Question: i am stuck from two days with relative layout..here is my screen snap in linear layout
so its fine. but now i want to add refresh button somewhere on map but i found that it is not possible with linear layout. so i tried in relative layout but cant even get screen as above.
my footer layout is always shown at top.. here is my xml code
'''
<?xml version="1.0" encoding="utf-8"?>
<LinearLayout xmlns:android="http://schemas.android.com/apk/res/android"
android:id="@+id/LinearLayout1"
android:layout_width="fill_parent"
android:layout_height="fill_parent"
android:orientation="vertical" >
<!-- include title bar for all screen -->
<include
android:id="@+id/include1"
layout="@layout/titlebar_layout" />
<com.google.android.maps.MapView
android:id="@+id/map"
android:layout_width="match_parent"
android:layout_height="wrap_content"
android:layout_weight="1.63"
android:apiKey="0VkXbAOFvAq7b6uaGHSmnS2a2VosPxoS6ceHY_g"
android:clickable="true" >
</com.google.android.maps.MapView>
<include
android:id="@+id/include2"
android:layout_marginBottom="38dp"
layout="@layout/bottom_layout"/>
</LinearLayout>
'''
any help will be greatly appreciated. thanks in advance
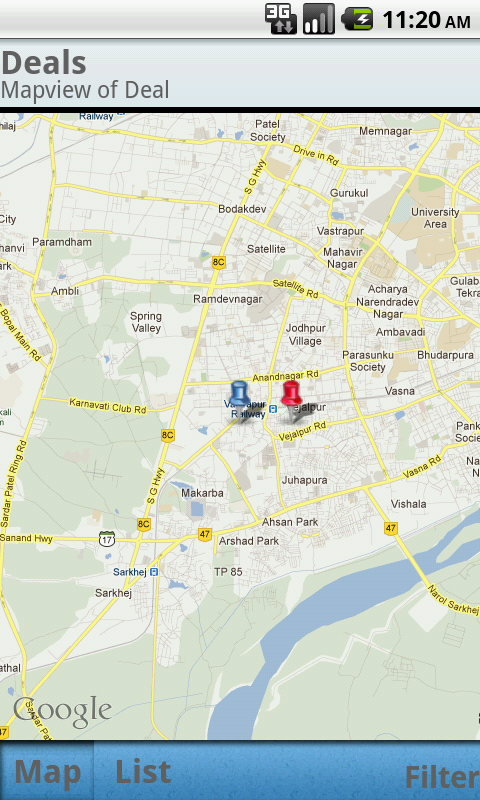
Answer: Try this. Use a frame layout and put the mapview and button inside the frame layout. Thus button will be placed above the mapview. Place it according to your need.
'''
<?xml version="1.0" encoding="utf-8"?>
<LinearLayout xmlns:android="http://schemas.android.com/apk/res/android"
android:id="@+id/LinearLayout1"
android:layout_width="fill_parent"
android:layout_height="fill_parent"
android:orientation="vertical" >
<!-- include title bar for all screen -->
<include
android:id="@+id/include1"
layout="@layout/titlebar_layout" />
<FrameLayout android:layout_width="match_parent"
android:layout_height="0dp"
android:layout_width="1.0" >
<com.google.android.maps.MapView
android:id="@+id/map"
android:layout_width="fill_parent"
android:layout_height="fill_parent"
android:layout_weight="1.63"
android:apiKey="0VkXbAOFvAq7b6uaGHSmnS2a2VosPxoS6ceHY_g"
android:clickable="true" >
</com.google.android.maps.MapView>
<Button android:layout_width="wrap_content"
android:layout_height="wrap_content"
android:layout_gravity="right" />
</FrameLayout>
<include
android:id="@+id/include2"
android:layout_marginBottom="38dp"
layout="@layout/bottom_layout"/>
</LinearLayout>
'''
Hope this helps...!!!